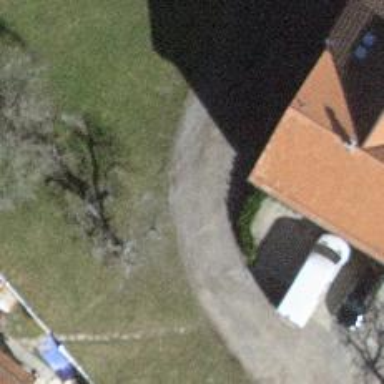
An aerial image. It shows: Driveway.